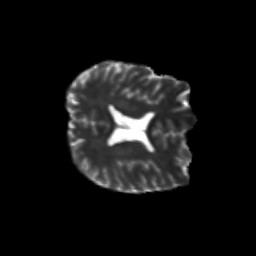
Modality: T2w
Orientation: axial
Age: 36
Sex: male
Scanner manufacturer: siemens
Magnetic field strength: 3 T
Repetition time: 3.5 s
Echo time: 0.113 s